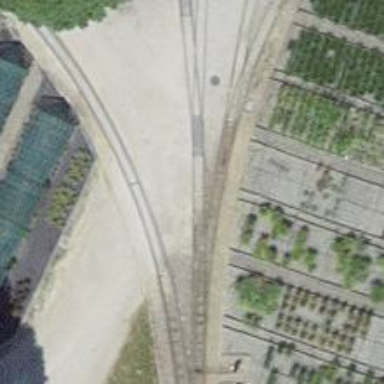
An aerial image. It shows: Railway switch.